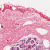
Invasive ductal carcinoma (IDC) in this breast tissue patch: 0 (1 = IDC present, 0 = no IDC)